Interaction volume radius: 10 \u00c5
Interaction volume height: 30 \u00c5
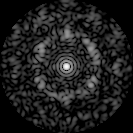
Disorder parameter: 0.7188